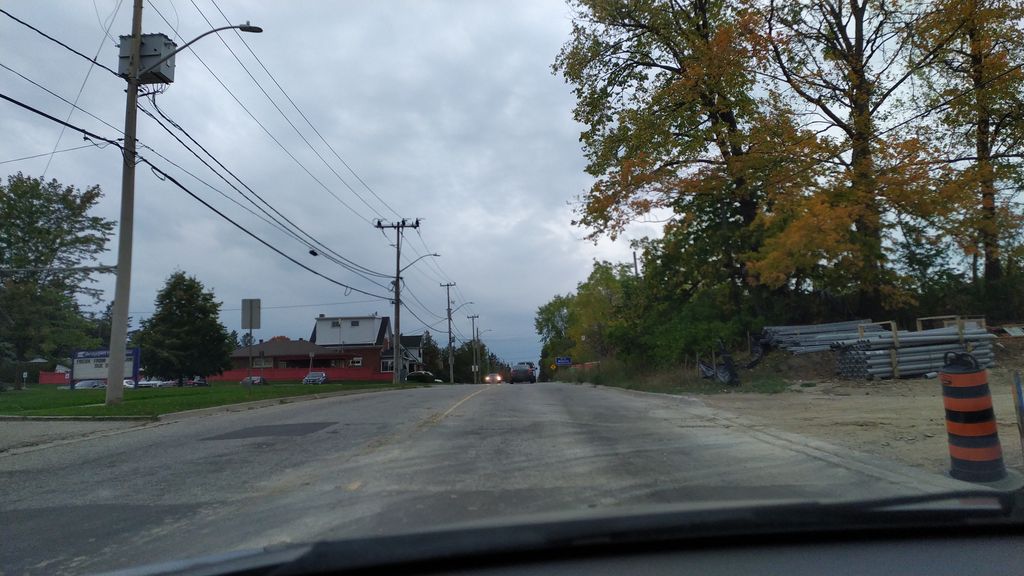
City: kitchener-waterloo